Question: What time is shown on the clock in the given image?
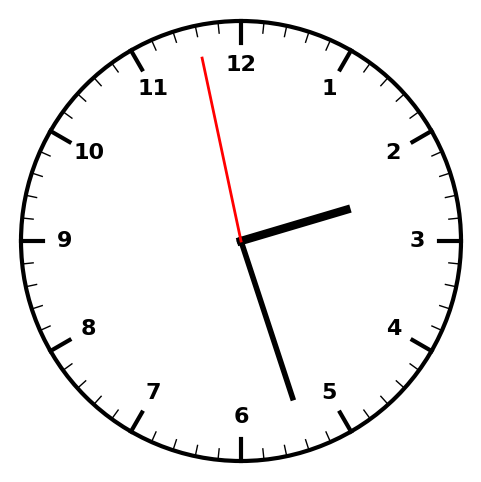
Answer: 02:26:58